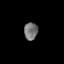
Tissue: skin
Cell type: Others
Senescence score: 0.7537
Nuclear area (px): 232
Mean DAPI intensity: 116.875